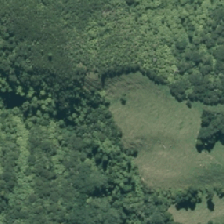
Land cover: manuka_kanuka